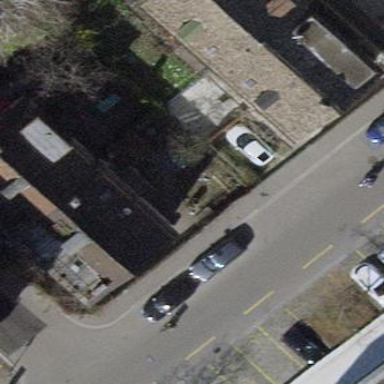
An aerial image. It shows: Semi-detached house.